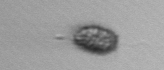
Label: Pseudochattonella_farcimen